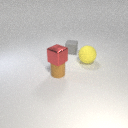
small brown rubber cylinder below small red metal cube